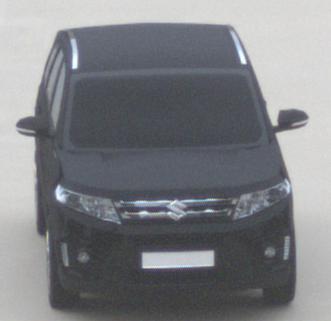
Make: Suzuki
Model: Vitara 1.6
Detailed model: Vitara (LY)
Model produced from: 2015/04
Model produced until: 2018/08
Doors: 5
Color: black
Road condition: dry road
Daytime: morning or afternoon
Contrast: low contrast